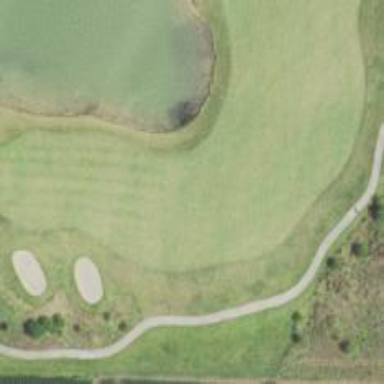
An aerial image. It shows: View of golf hole.